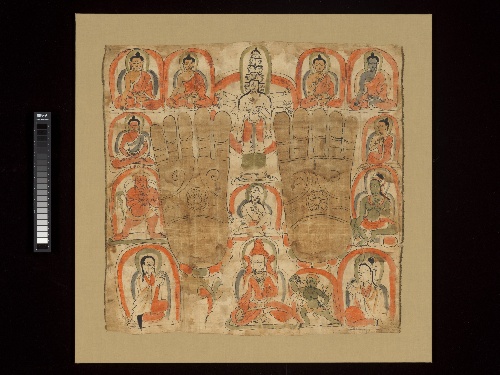
Date: 10th–11th century
Object type: Painting
Classification: Paintings
Medium: Painting on silk
Culture: Tibet
Dimensions: 21 × 21 in. (53.3 × 53.3 cm)
Department: Asian Art
Credit line: Zimmerman Family Collection, Gift of the Zimmerman Family, in celebration of the Museum's 150th Anniversary, 2019
Accession year: 2019
Repository: Metropolitan Museum of Art, New York, NY